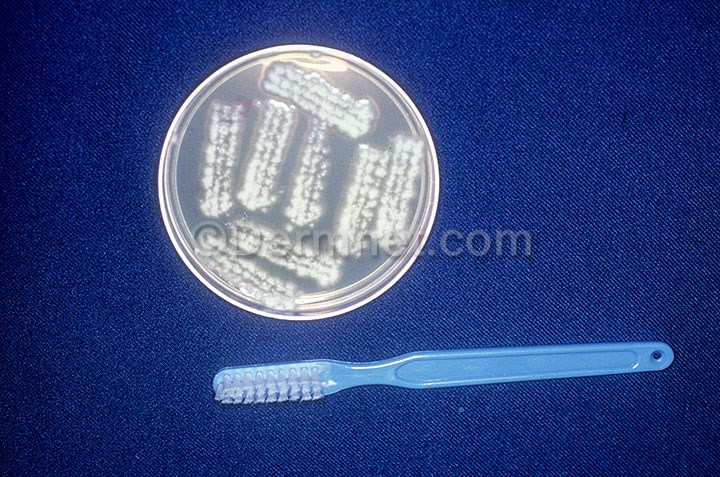
Disease: Tinea Ringworm Candidiasis and other Fungal Infections